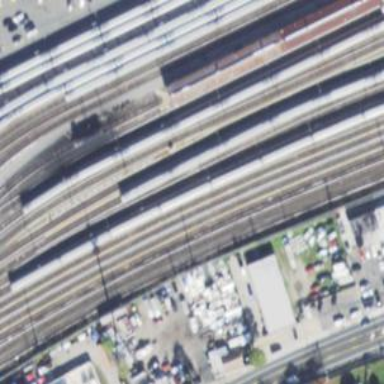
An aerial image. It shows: Railway service station.